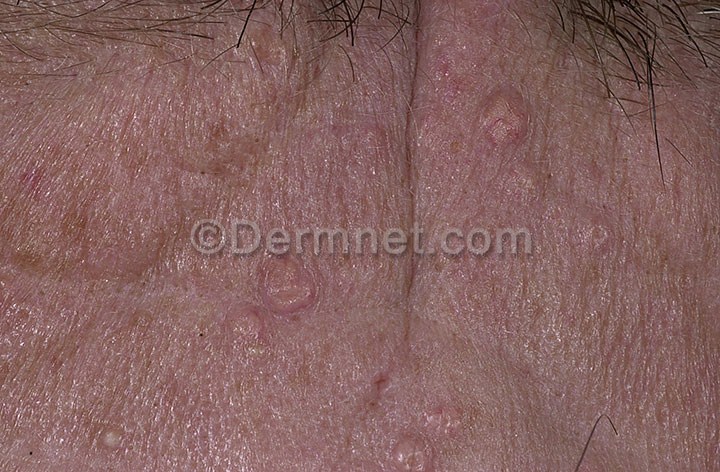
Disease: Seborrheic Keratoses and other Benign Tumors